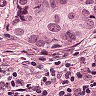
Metastatic tissue present: yes